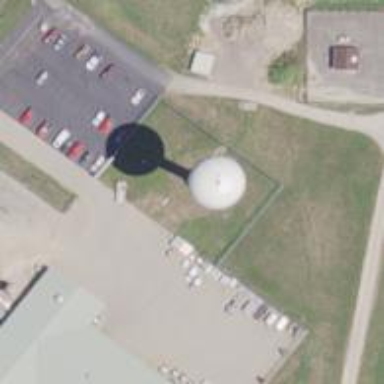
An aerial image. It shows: Water tower that is man-made.